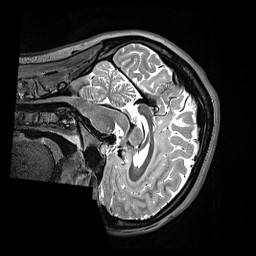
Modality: T2w
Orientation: sagittal
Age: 19
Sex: female
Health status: ill
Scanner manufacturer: siemens
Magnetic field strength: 3 T
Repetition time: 3.2 s
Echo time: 0.564 s